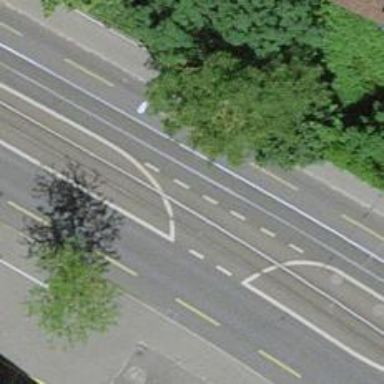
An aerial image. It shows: Tram level crossing on railway.